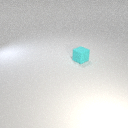
small cyan rubber cube